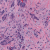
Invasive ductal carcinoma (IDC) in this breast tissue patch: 1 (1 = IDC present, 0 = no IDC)